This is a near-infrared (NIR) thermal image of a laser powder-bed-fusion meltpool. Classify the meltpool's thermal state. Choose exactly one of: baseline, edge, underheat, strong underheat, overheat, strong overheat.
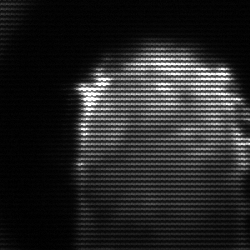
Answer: baseline